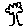
Label: tree